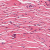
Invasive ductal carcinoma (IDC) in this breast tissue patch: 0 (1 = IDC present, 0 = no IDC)